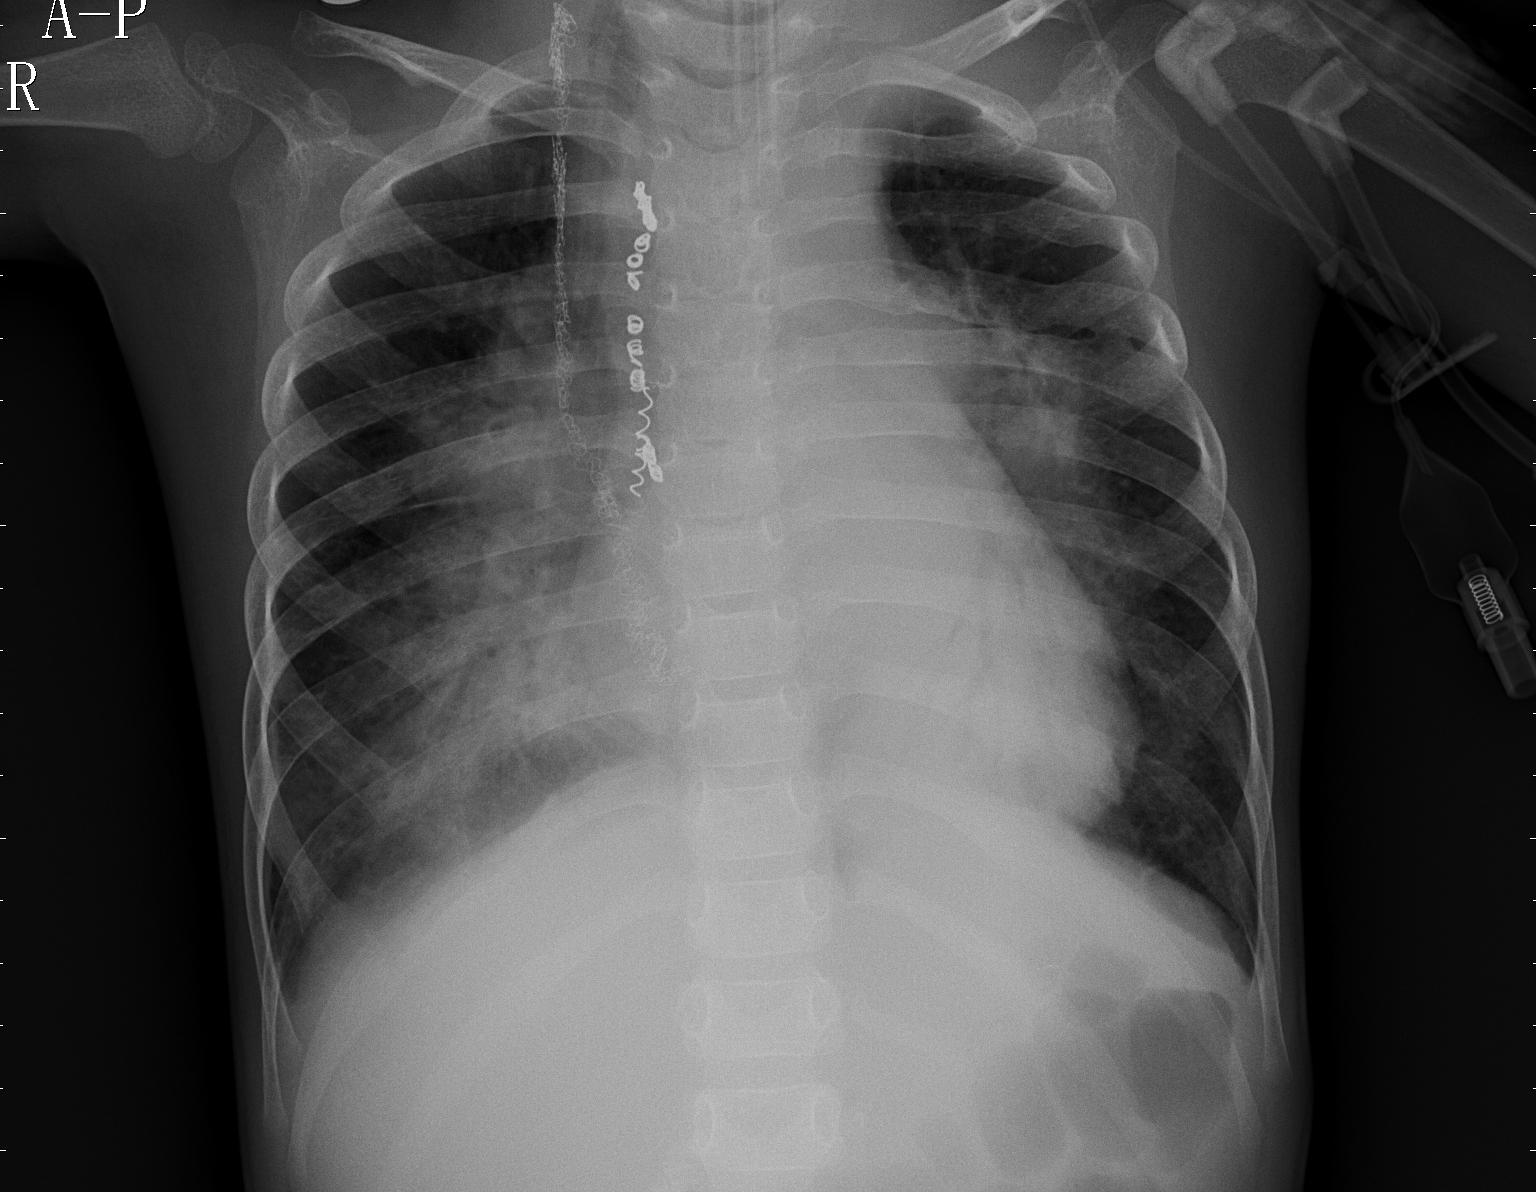
Diagnosis: PNEUMONIA